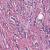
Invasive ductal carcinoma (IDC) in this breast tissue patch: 1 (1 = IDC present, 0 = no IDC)